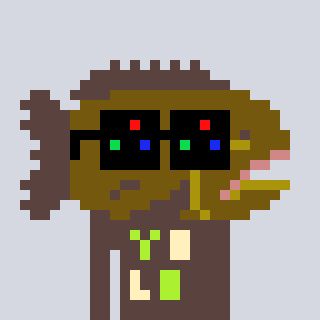
a pixel art character with square black sunglasses, a grouper-shaped head and a darkbrown-colored body on a cool background